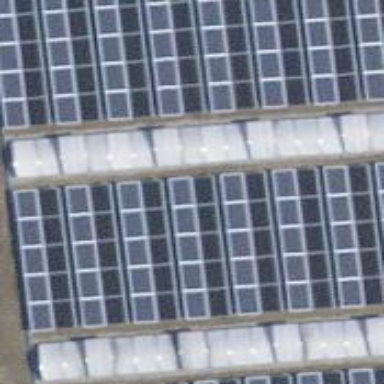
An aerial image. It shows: Solar power generator.